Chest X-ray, AP view. Patient: 58 years old, sex F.
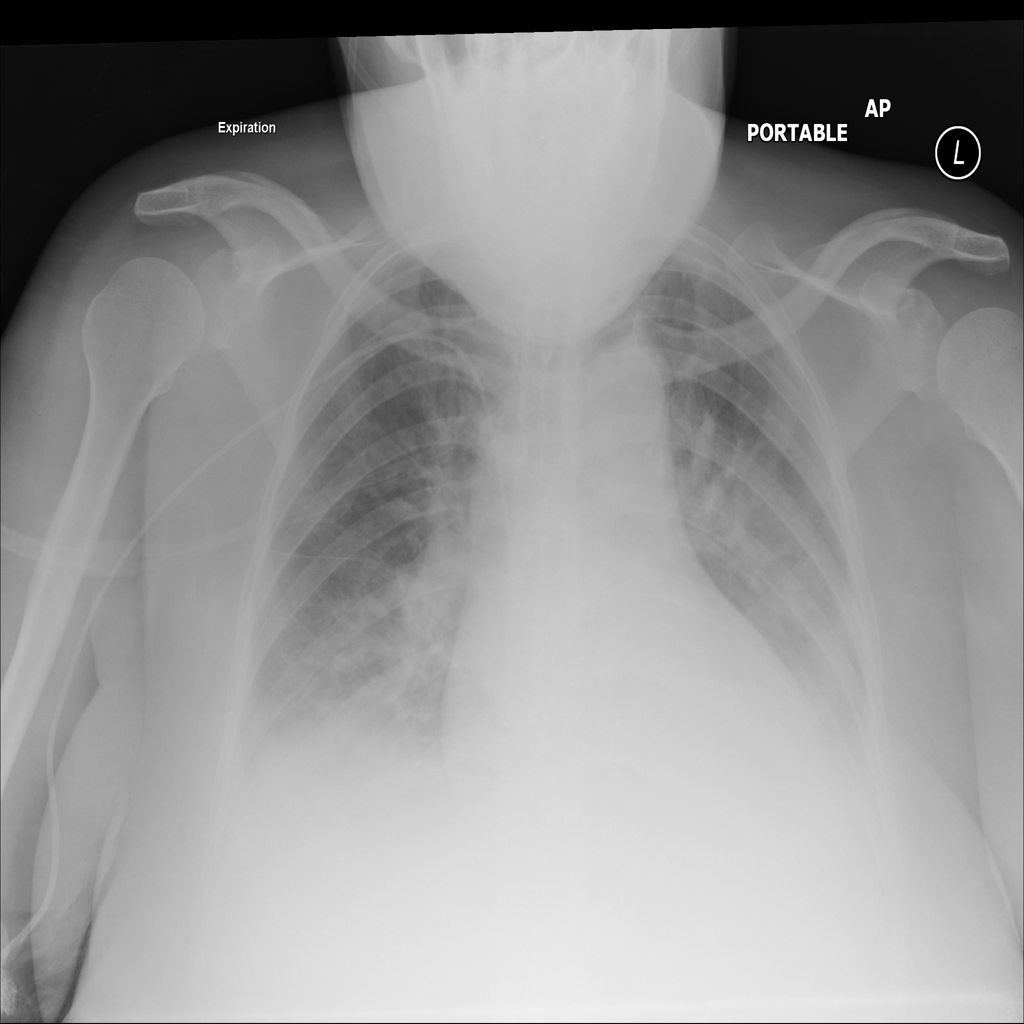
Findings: Effusion